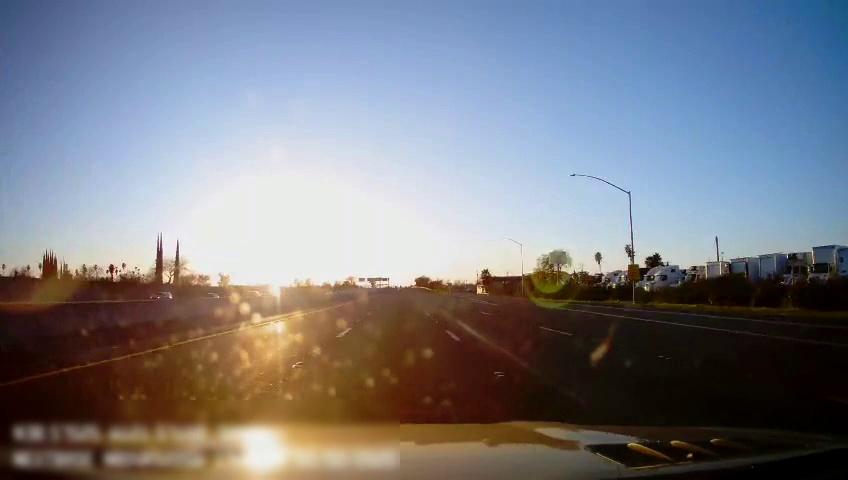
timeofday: Day
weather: Sunny
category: Drivable Space
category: Vehicles | SUV
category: Vehicles | Car
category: Vehicles | SUV
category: Lanes | Alternate Lane
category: Lanes | Current Lane
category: Lanes | Current Lane
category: Lanes | Current Lane
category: Lanes | Alternate Lane
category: Lanes | Alternate Lane
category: Lanes | Current Lane
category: Lanes | Alternate Lane